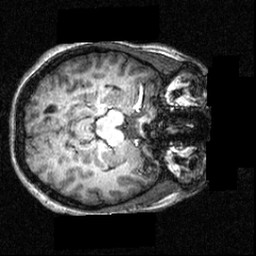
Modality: T1w
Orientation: axial
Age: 16
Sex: female
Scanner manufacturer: siemens
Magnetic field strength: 3.951 T
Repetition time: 1.5 s
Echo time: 0.00335 s